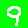
Digit: 9